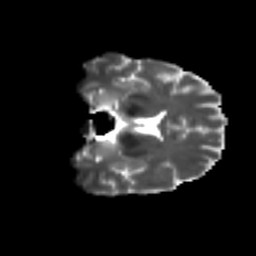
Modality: T2w
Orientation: coronal
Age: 52
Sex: female
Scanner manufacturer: ge
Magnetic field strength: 3 T
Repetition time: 7.8 s
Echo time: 0.0606 s